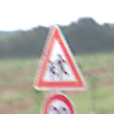
Verkehrszeichen: KinderRechts
Zusatzzeichen unten: Geschwindigkeit20
Umgebung: Outdoor, Nature
Tageszeit: SunriseSunset
Wetter: PartlyCloudy
Licht: Natural
Jahreszeit: NotSpecified
Kontrast: LowContrast